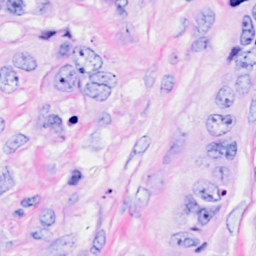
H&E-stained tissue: Breast